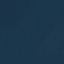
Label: SeaLake